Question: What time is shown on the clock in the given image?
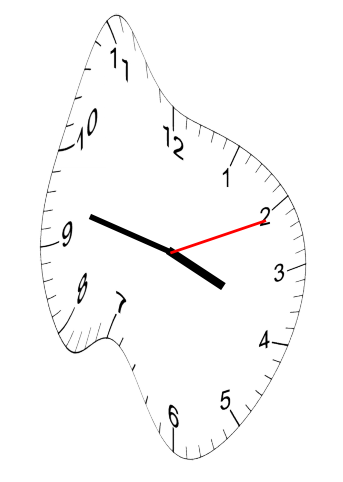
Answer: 03:47:11